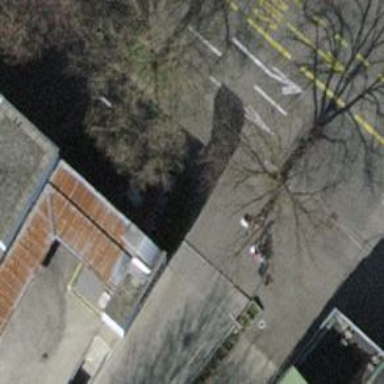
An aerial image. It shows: View of roof of building.